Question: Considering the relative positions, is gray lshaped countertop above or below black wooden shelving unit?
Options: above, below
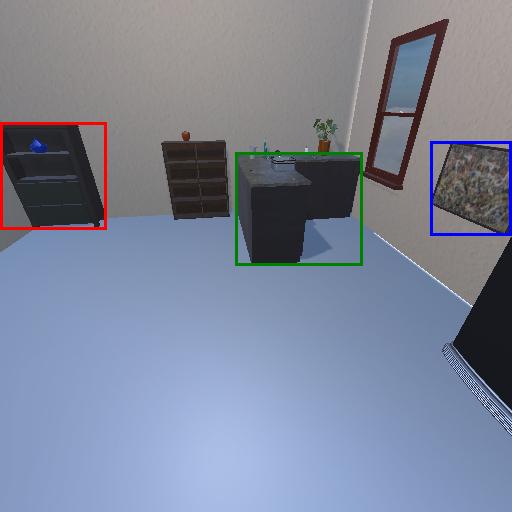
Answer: above